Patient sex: M
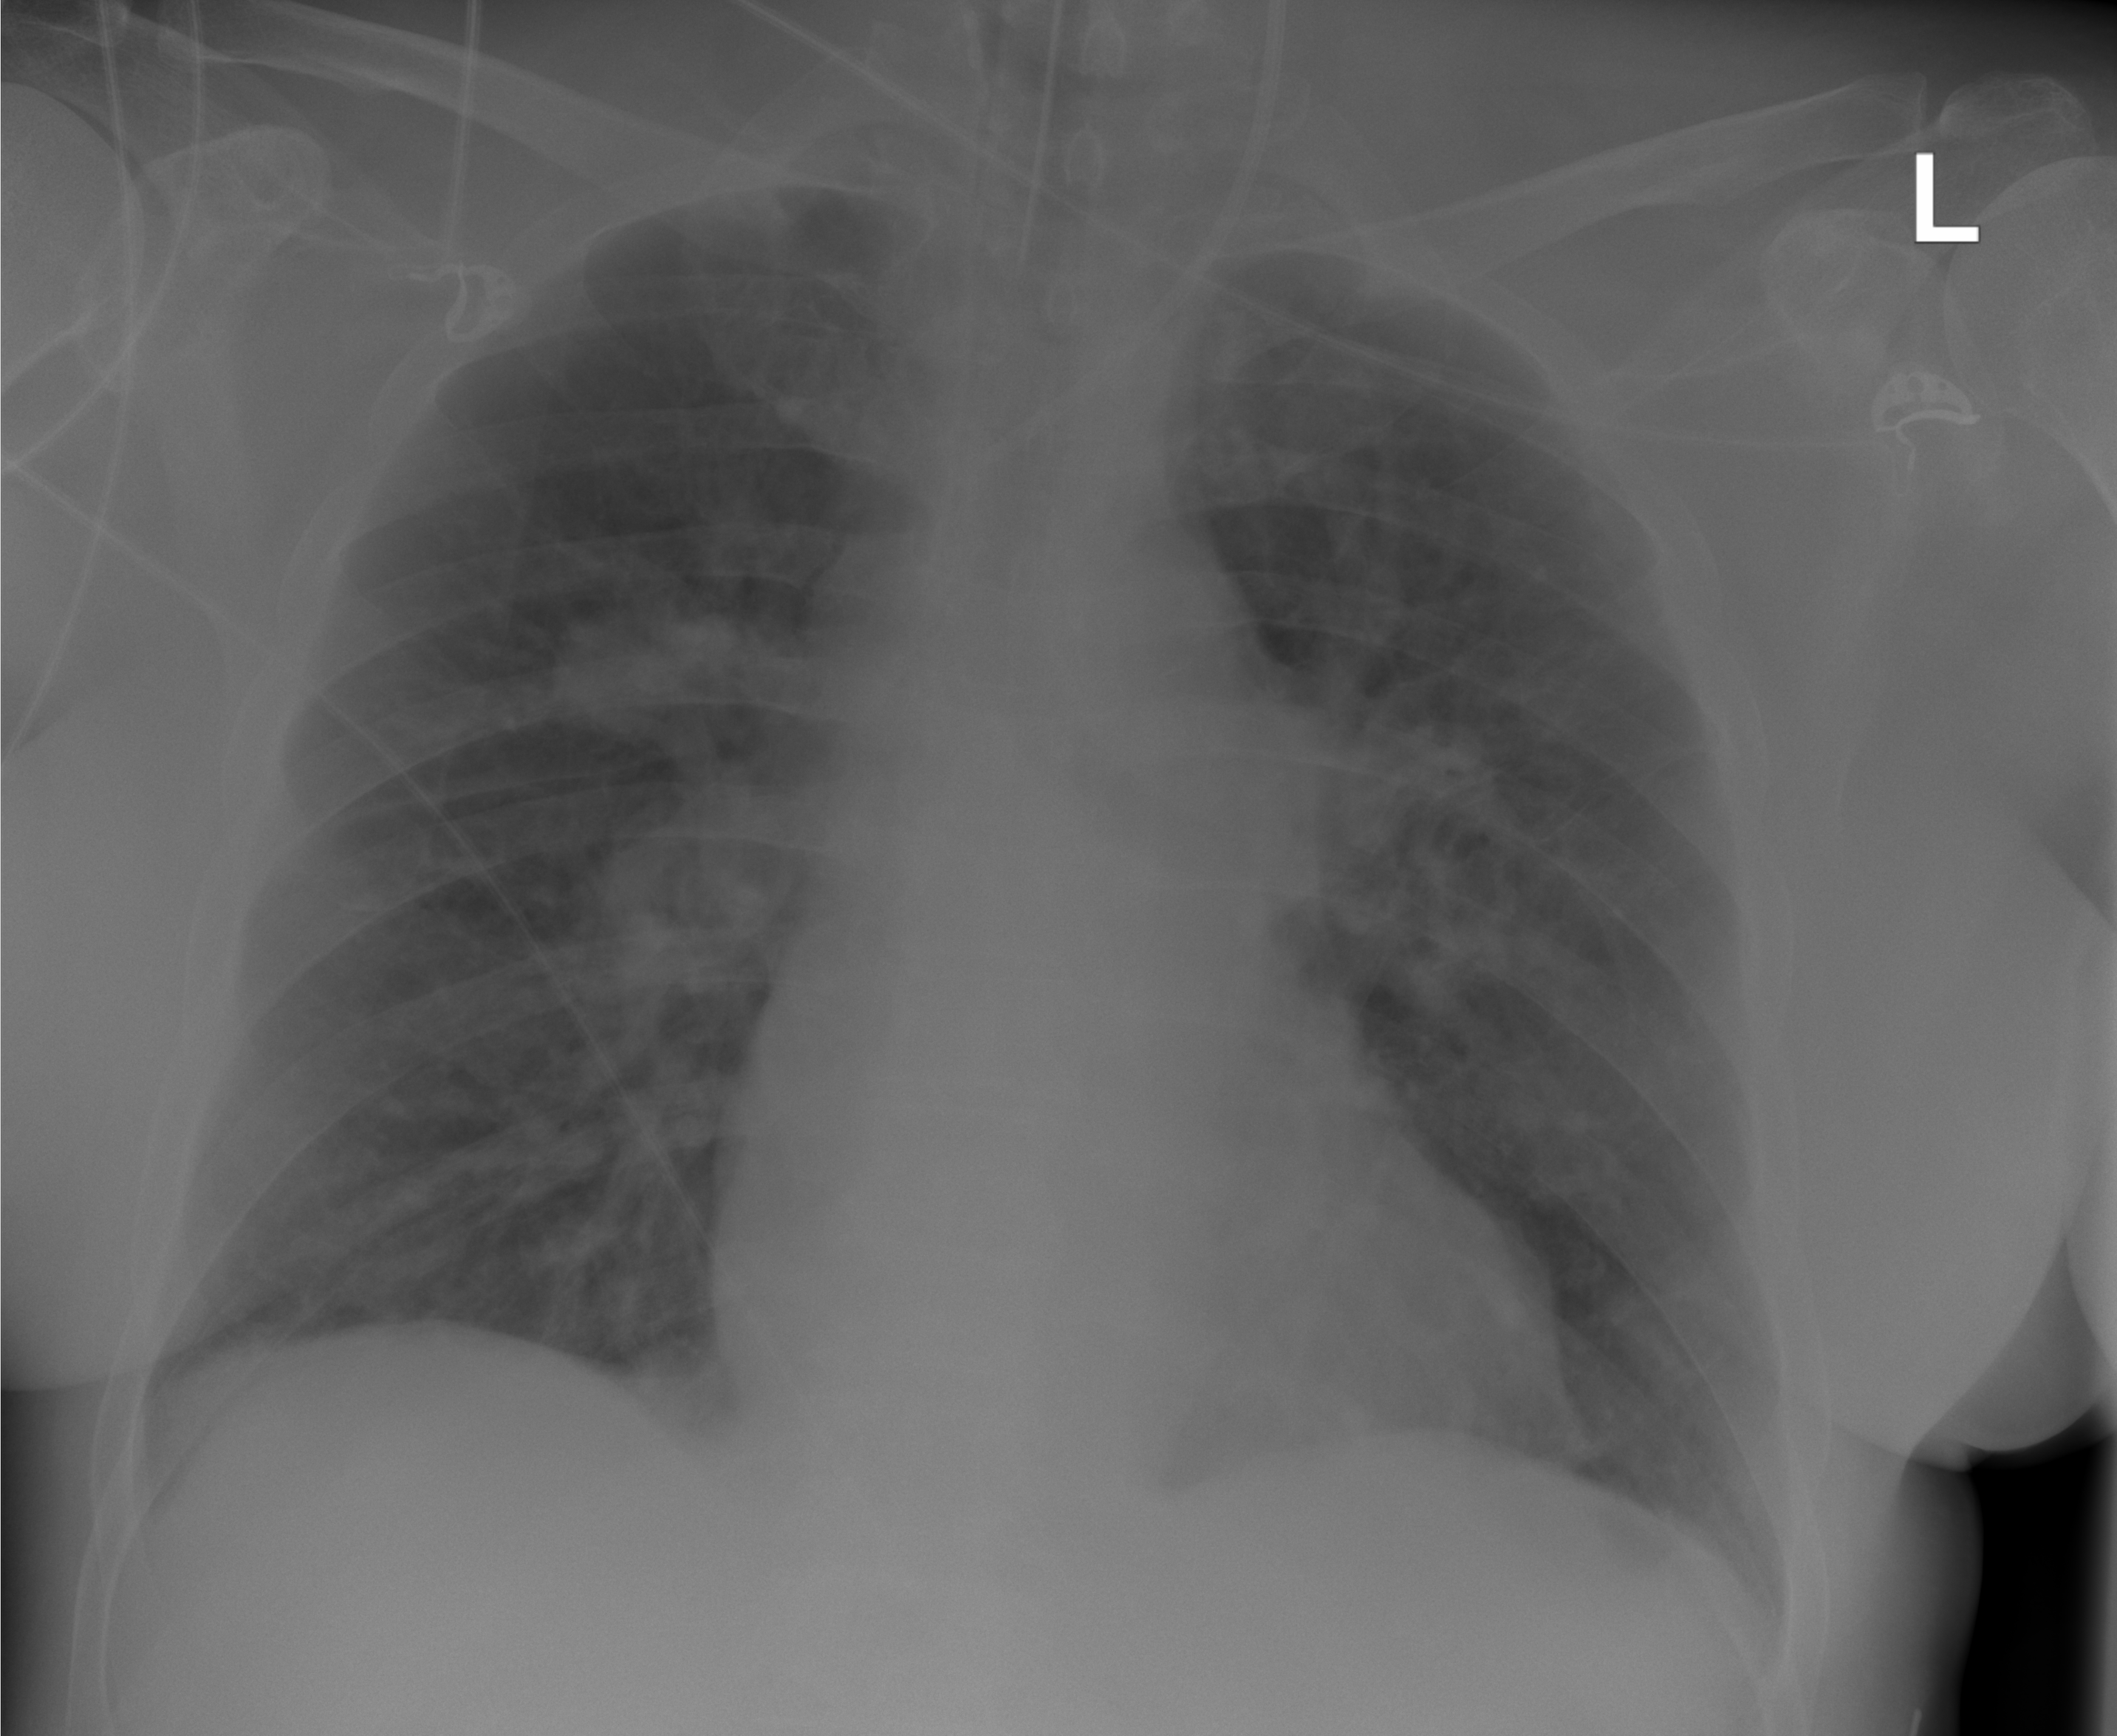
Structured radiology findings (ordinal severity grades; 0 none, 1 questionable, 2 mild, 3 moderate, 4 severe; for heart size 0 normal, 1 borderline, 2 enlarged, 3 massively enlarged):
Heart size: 0
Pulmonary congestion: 2
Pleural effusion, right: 0
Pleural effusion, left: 0
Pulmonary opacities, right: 2
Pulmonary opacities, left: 2
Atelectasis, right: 2
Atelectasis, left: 2